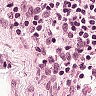
Metastatic tissue present: no